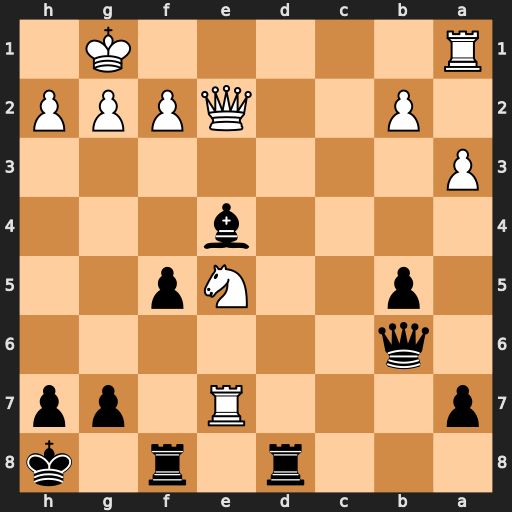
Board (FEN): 3r1r1k/p3R1pp/1q6/1p2Np2/4b3/P7/1P2QPPP/R5K1
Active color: b
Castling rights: -
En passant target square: -
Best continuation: Qf6 Rxa7 Qxe5